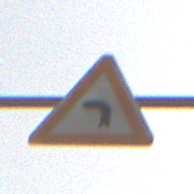
Verkehrszeichen: KurveLinks
Umgebung: Outdoor, Nature
Tageszeit: MorningAfternoon
Wetter: PartlyCloudy
Licht: Natural
Jahreszeit: Winter
Kontrast: MediumContrast